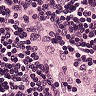
Metastatic tissue present: no